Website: lowes
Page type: billing-address
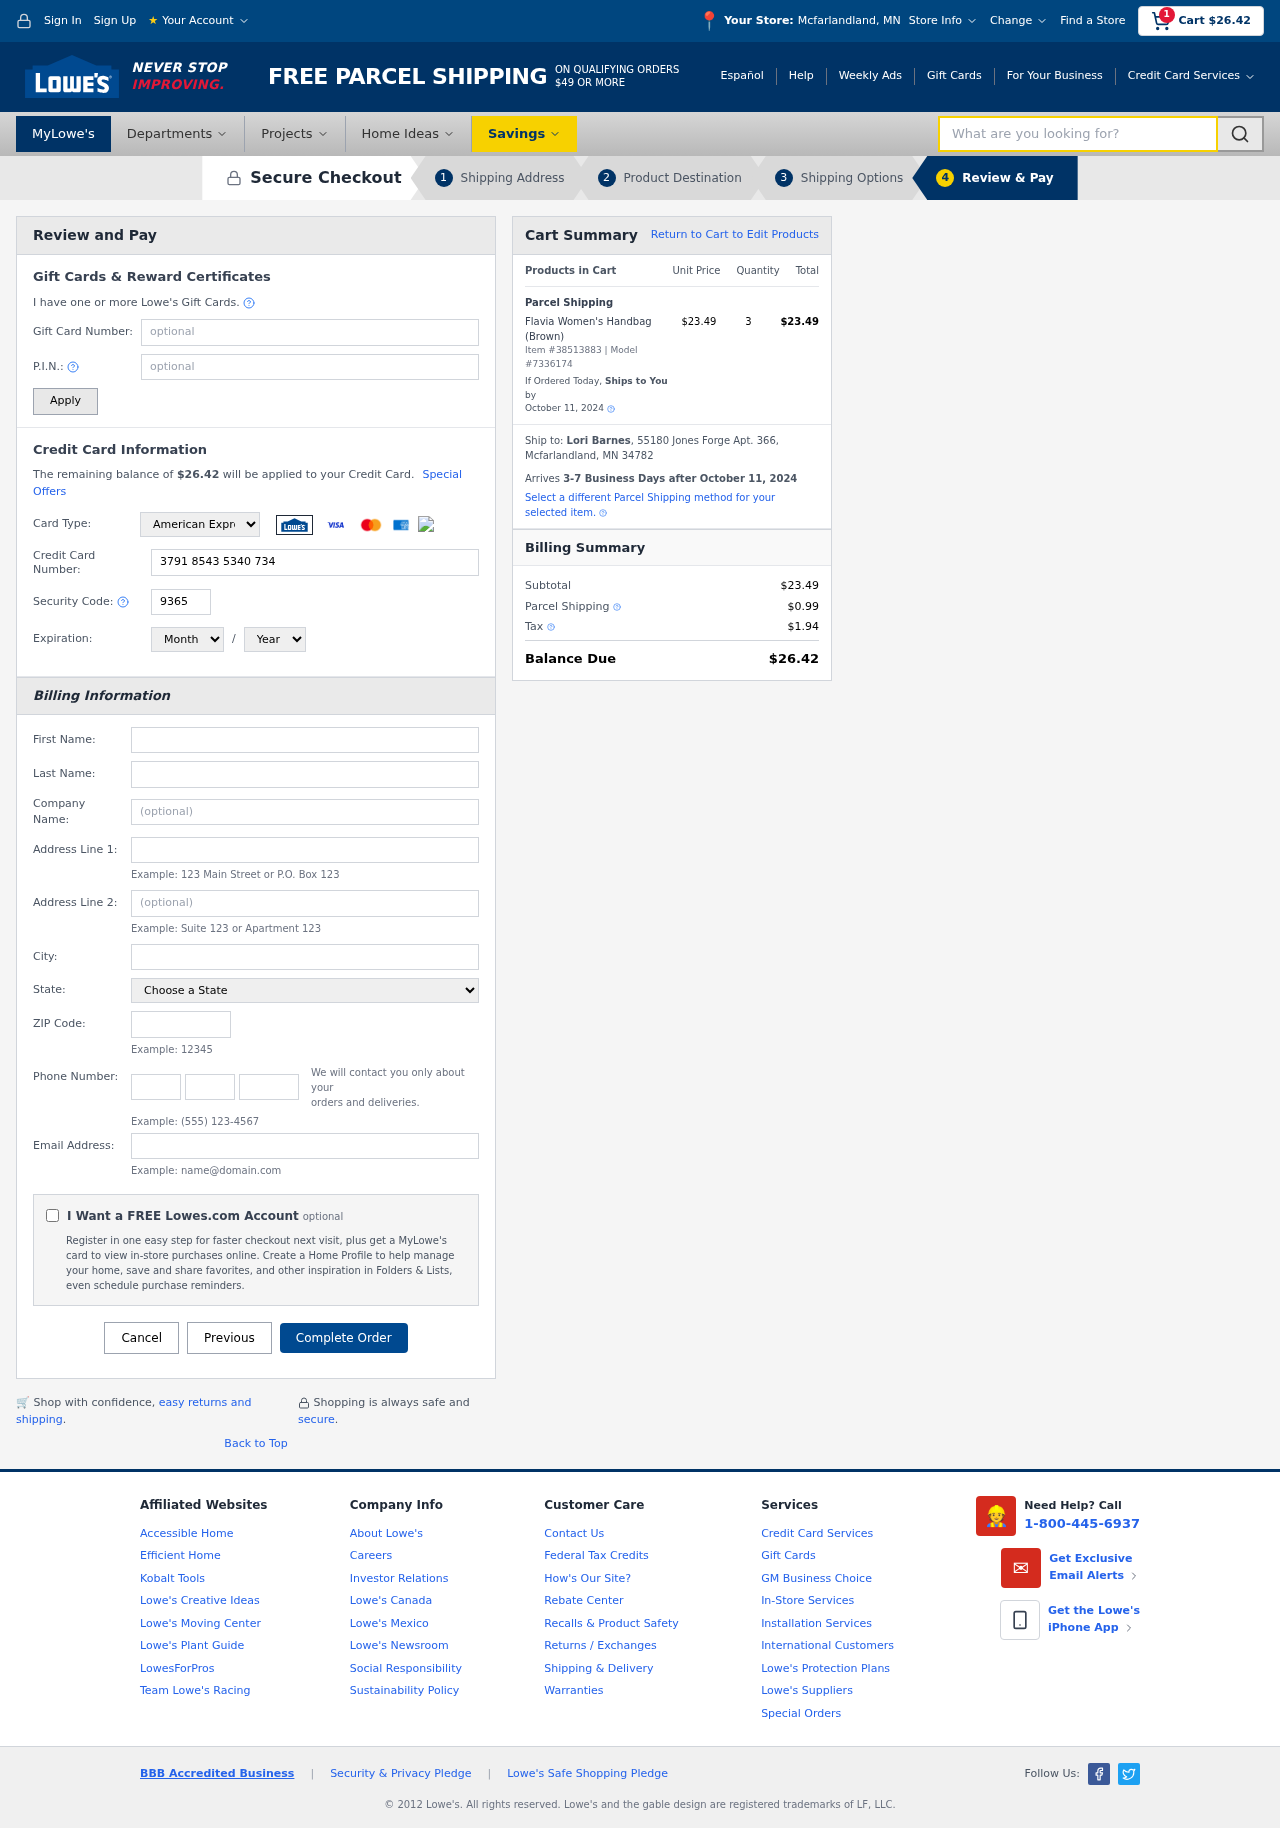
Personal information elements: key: PII_CARD_CVV
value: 9365
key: PII_CARD_EXPIRY_MONTH
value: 09
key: PII_CARD_EXPIRY_YEAR
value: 26
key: PII_CARD_NUMBER
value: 3791 8543 5340 734
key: PII_CARD_TYPE
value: American Express
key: PII_CITY
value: Mcfarlandland
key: PII_CITY_STATE
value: Mcfarlandland, MN
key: PII_COMPANY
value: Green, Martin and Gibson
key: PII_EMAIL
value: loribarnes@yahoo.com
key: PII_FIRSTNAME
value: Lori
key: PII_FULLNAME
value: Lori Barnes
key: PII_LASTNAME
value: Barnes
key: PII_PHONE_AREA
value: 380
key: PII_PHONE_PREFIX
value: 460
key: PII_PHONE_SUFFIX
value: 0813
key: PII_POSTCODE
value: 34782
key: PII_STATE
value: Minnesota
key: PII_STREET
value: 55180 Jones Forge Apt. 366
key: PII_STREET2
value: Apt. 834
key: PII_CITY_STATE_ZIP
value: Mcfarlandland, MN 34782
Product elements: key: PRODUCT1_NAME
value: Flavia Women's Handbag (Brown)
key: PRODUCT1_PRICE
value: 23.49
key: PRODUCT1_QUANTITY
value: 3
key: PRODUCT_ITEM_NUMBER
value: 38513883
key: PRODUCT_MODEL_NUMBER
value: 7336174
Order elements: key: ORDER_SUBTOTAL
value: $26.42
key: ORDER_TOTAL
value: $26.42
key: ORDER_SHIPPING_DATE
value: October 11, 2024
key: ORDER_SUBTOTAL
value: $23.49
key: ORDER_DELIVERY_DATE
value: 3-7 Business Days after October 11, 2024
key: ORDER_SHIPPING_DATE2
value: October 11, 2024
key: ORDER_SUBTOTAL2
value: $23.49
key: ORDER_SHIPPING_COST
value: $0.99
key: ORDER_TAX
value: $1.94
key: ORDER_TOTAL2
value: $26.42
Search elements: key: HEADER_SEARCH
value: What are you looking for?